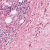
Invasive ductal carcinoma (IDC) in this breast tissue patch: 0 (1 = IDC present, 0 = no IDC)